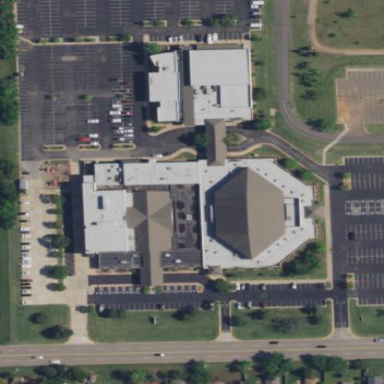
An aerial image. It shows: Building that serves as place of worship.